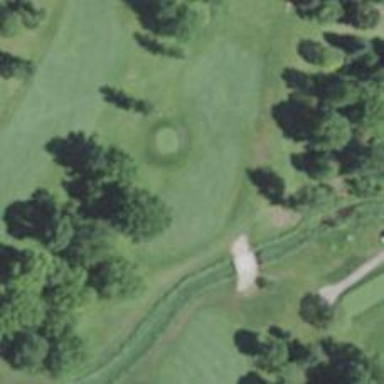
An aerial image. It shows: View of golf hole.